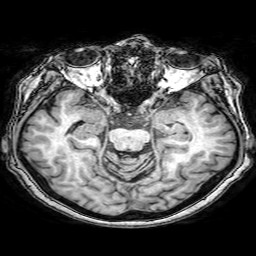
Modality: T1w
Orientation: coronal
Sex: female
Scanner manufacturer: philips
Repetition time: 0.008114 s
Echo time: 0.00371 s